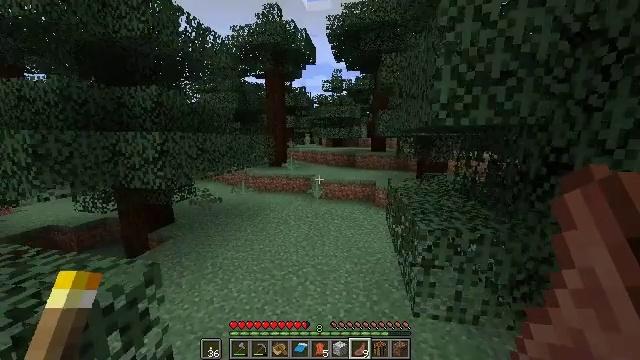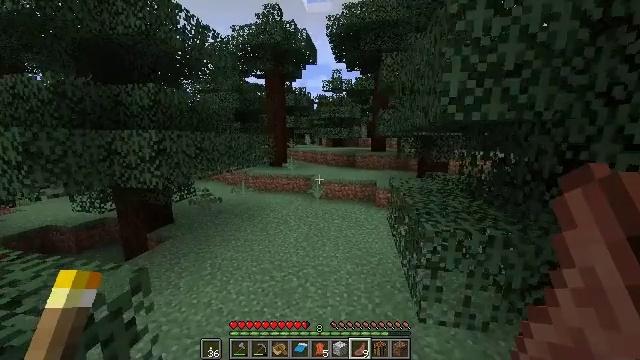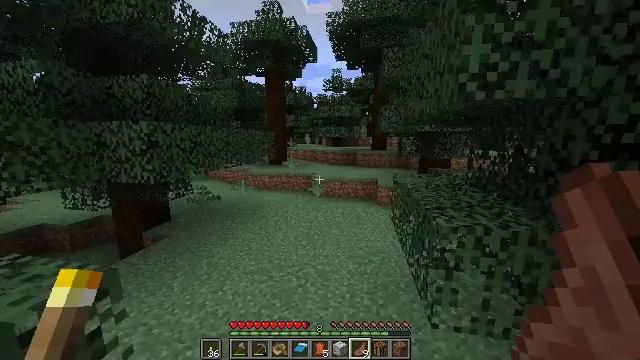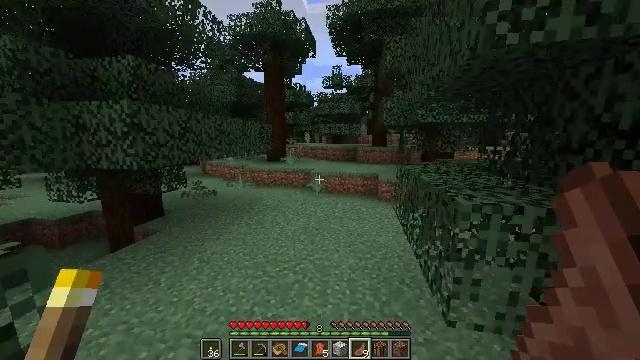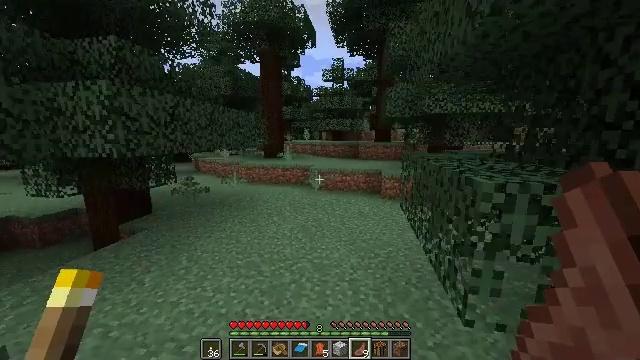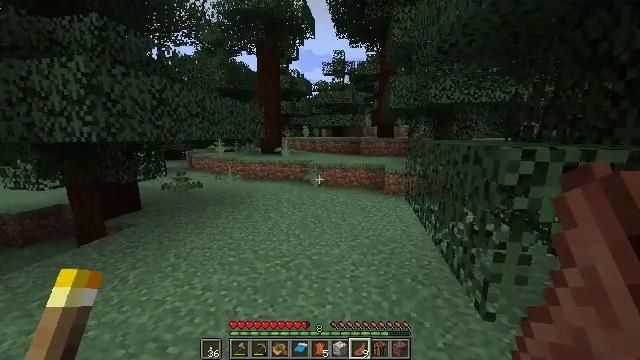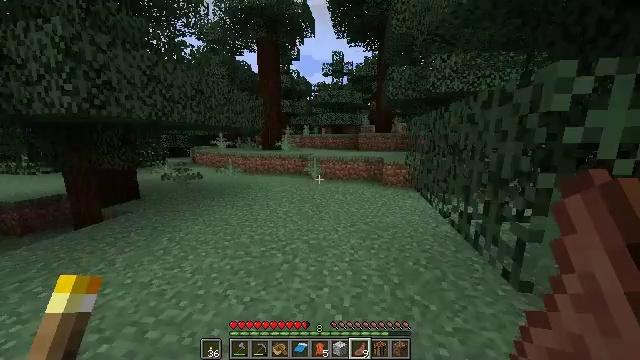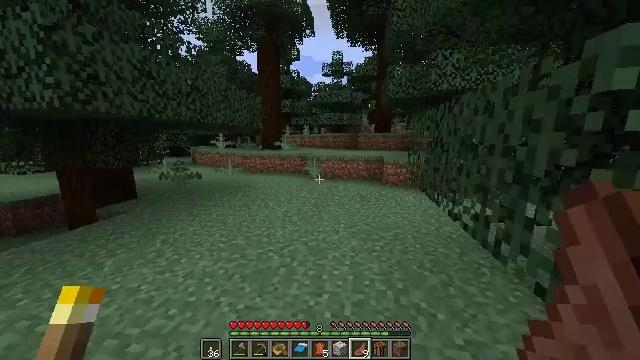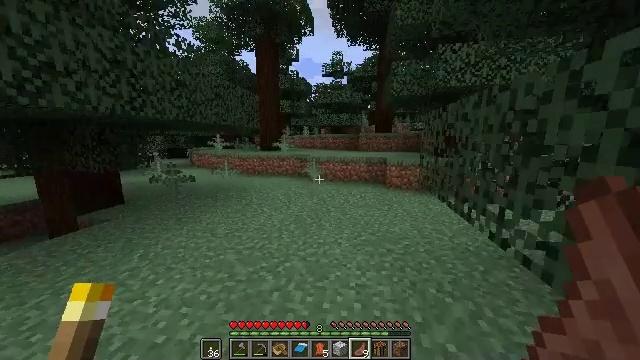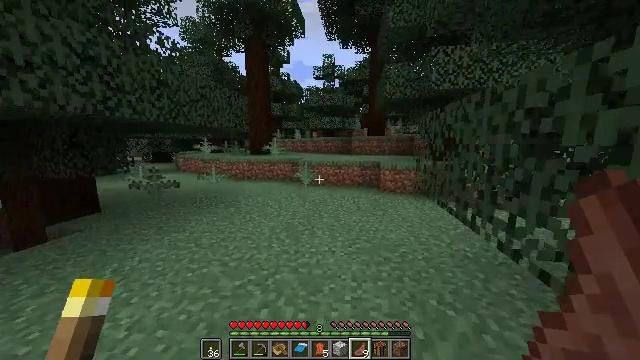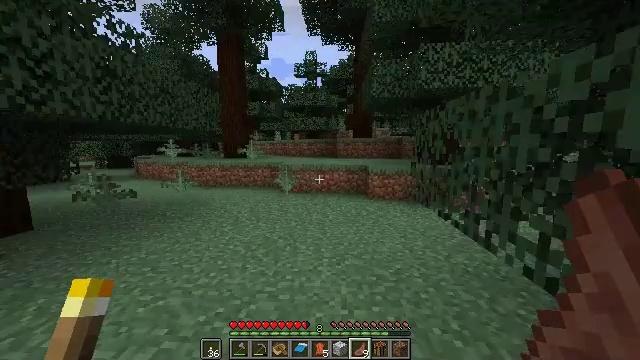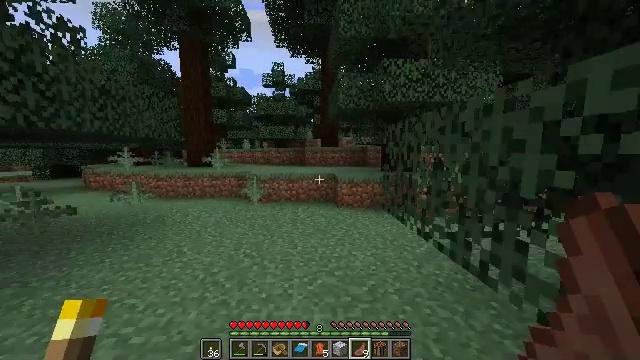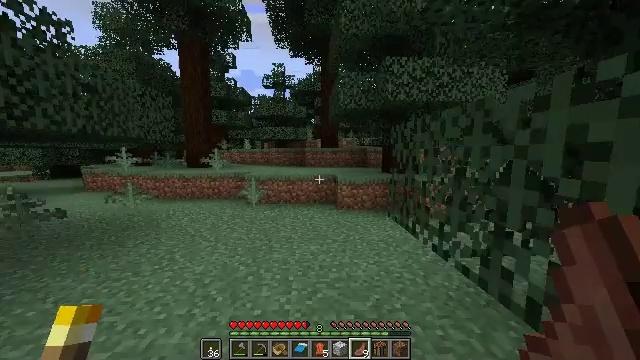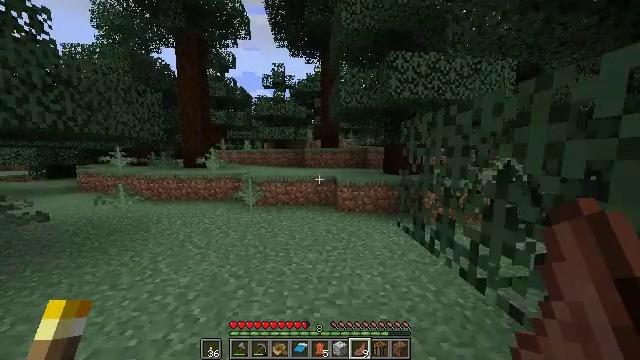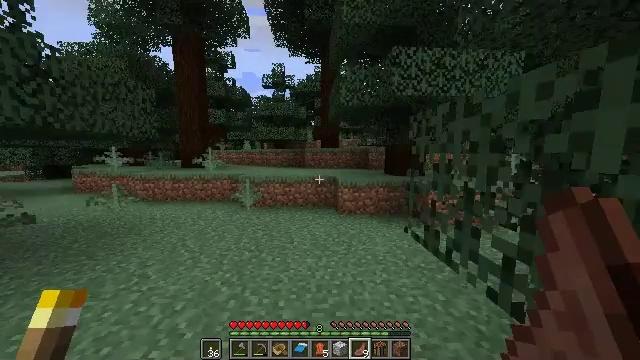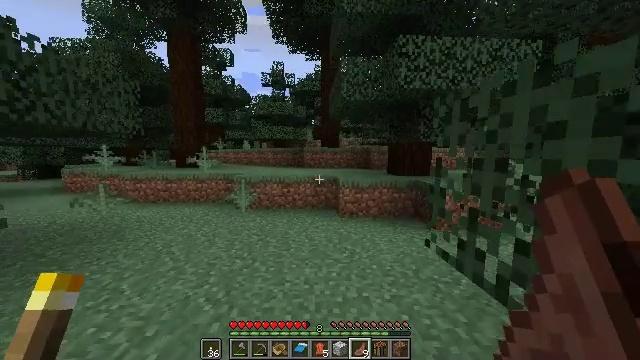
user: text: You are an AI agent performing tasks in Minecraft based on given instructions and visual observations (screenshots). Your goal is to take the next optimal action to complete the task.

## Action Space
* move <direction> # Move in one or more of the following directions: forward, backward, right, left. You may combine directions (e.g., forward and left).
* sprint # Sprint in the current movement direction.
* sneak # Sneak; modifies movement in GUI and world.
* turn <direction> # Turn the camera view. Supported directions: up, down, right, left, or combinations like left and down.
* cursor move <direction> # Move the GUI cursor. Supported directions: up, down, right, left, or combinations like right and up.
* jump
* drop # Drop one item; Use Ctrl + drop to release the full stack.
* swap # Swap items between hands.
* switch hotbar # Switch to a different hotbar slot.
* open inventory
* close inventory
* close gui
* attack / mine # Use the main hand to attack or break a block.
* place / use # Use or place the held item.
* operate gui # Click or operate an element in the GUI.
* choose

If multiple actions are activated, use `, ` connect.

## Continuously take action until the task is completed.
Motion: motion action
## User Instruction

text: Break the large fern to clear the space.
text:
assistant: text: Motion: move forward, sprint
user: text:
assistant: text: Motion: move forward, sprint
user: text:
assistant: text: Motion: move forward, sprint
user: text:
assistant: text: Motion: move forward, sprint
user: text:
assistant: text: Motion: move forward, sprint
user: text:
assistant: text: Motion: move forward, sprint
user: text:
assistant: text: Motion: move forward, sprint
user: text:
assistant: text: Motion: move forward, sprint
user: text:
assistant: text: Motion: move forward, sprint, turn right and up
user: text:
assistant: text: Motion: move forward, sprint, turn right and up
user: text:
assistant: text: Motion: move forward, sprint, turn right and up
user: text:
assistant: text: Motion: move forward, sprint
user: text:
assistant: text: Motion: move forward, sprint
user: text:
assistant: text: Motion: move forward, sprint
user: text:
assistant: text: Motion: move forward, sprint
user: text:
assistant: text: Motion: move forward, sprint
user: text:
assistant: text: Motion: move forward, sprint
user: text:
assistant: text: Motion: move forward, sprint
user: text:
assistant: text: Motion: move forward
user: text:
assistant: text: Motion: move forward
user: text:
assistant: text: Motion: move forward
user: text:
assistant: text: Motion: move forward
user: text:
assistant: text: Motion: move forward, turn down
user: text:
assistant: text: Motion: move forward
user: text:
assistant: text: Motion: move forward
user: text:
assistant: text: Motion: move forward
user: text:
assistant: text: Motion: move forward
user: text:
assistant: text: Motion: move forward
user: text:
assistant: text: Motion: move forward, turn down
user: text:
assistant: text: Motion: move forward